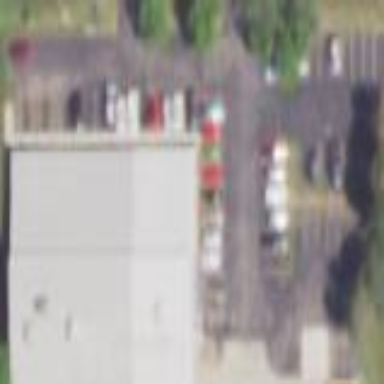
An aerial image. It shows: Paved parking area.